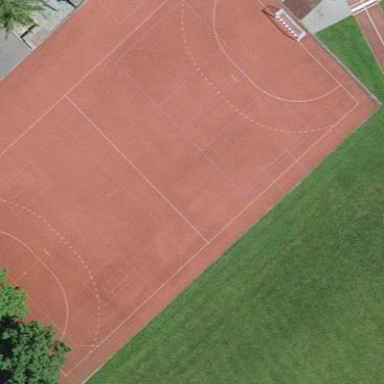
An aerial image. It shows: Tartan basketball court located on pitch designated for leisure land.